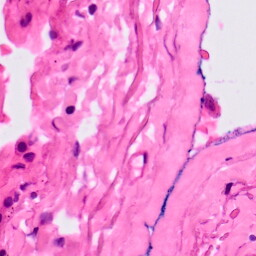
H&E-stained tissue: Lung